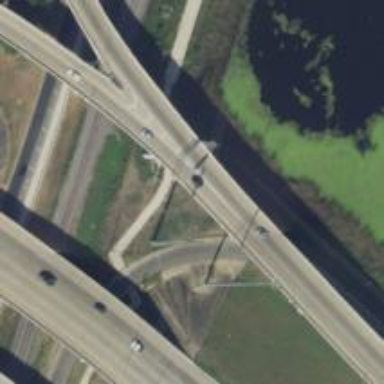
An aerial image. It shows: Motorway junction.